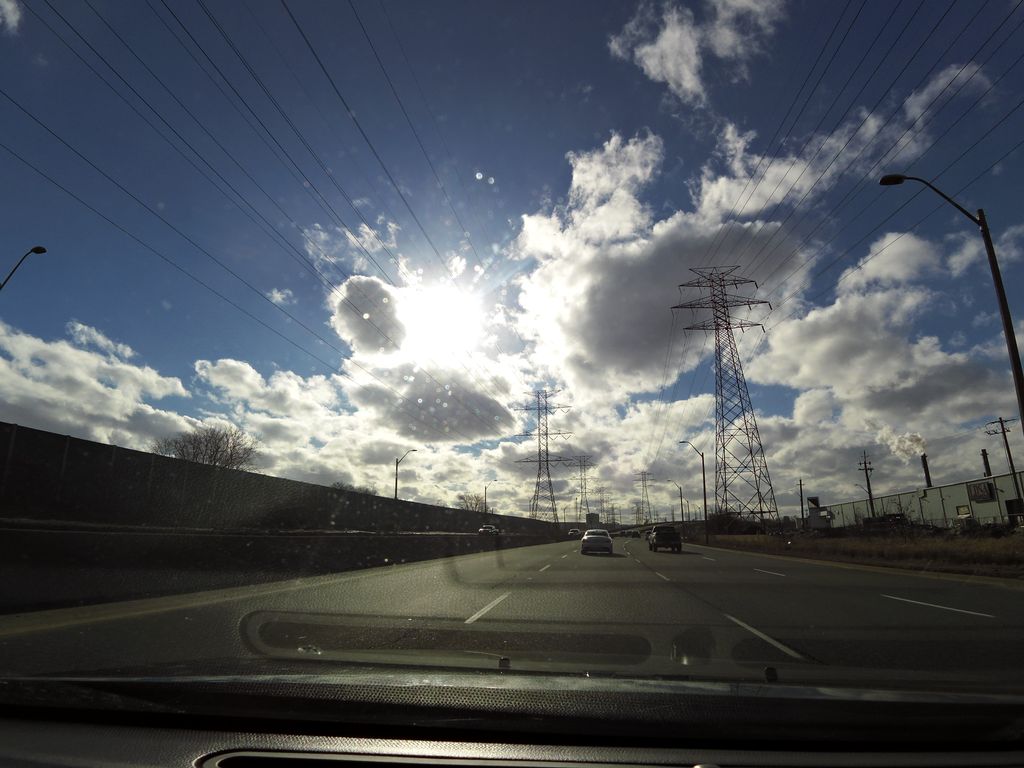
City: hamilton